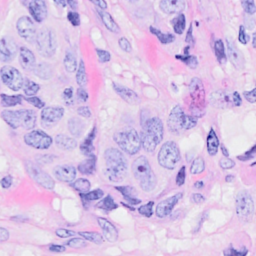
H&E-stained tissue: Breast